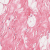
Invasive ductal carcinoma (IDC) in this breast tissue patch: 0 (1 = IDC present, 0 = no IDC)